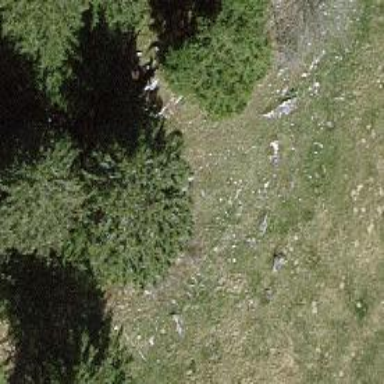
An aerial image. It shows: Beautiful tree in nature.